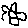
Label: flower